Question: I have a text file which is formatted with titles, location of images, and a bunch of other info. I wrote a python class which will parse this text file and build an object that holds a title, an image, and the info associated with it. It returns a list of these objects.
I want to display each object in this list in Django using an html table. If the user checks the save checkbox and then submits the form, all checked objects will be saved into the database. Basically, each table element will reflect a particular object and will look like this:

So in a simple case, I have something like this:
'''
Class ImageContainerModel(models.Model):
title = models.CharField()
img = models.CharField()
info = models.CharField()
'''
I'm not sure how to write this. I've done something like this before, but it was very ugly. What I had done previously was, I got my object list and passed it into a form as a choices argument, then I modified the CheckboxSelectMultiple widget by changing the way it displays the html.
I can do this again, but is there a simpler way? I thought about just passing the object list to the template directly and then building a table from there using template tags, but I'm not sure how to insert the checkboxes for each and then validate it in my views.
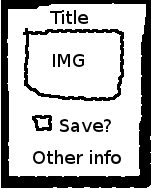
Answer: Have you considered using a <URL>? The only issue here would be that it requires a properly formed queryset, which means you'd need to save your ImageContainer objects first and then delete them if the user doesn't click save.
Off the top of my head, something like this could probably work with some tweaking:
--- In forms.py ---
'''
class ImageContainerSaveForm(forms.Form):
confirm_save = forms.BooleanField(required=False)
def save(self, *args, **kwargs):
confirm_save = self.cleaned_data.get('confirm_save', False)
if not confirm_save:
self.instance.delete()
'''
--- In your view ---
'''
ImageContainerFormSet = modelformset_factory(ImageContainerModel, fields=(), form=ImageContainerSaveForm, extra=0)
containers = get_containers()
if request.method == 'POST':
formset = ImageContainerFormSet(request.POST, queryset=containers)
if formset.is_valid():
formset.save()
return redirect('somewhere')
else:
formset = ImageContainerFormSet(queryset=containers)
'''